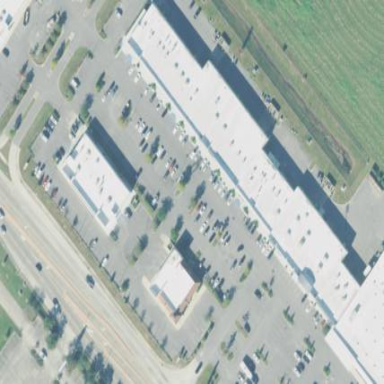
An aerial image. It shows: Street-side parking area.